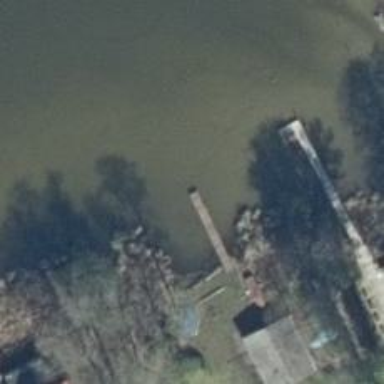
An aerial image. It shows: Man-made pier.